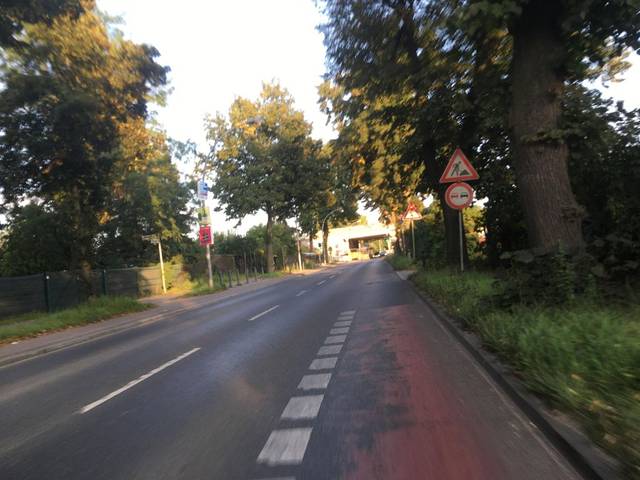
Region: Germany
Coordinates: 52.592, 13.439